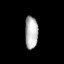
Tissue: lung
Cell type: Endothelial cells
Senescence score: 0.1808
Nuclear area (px): 417
Mean DAPI intensity: 180.487